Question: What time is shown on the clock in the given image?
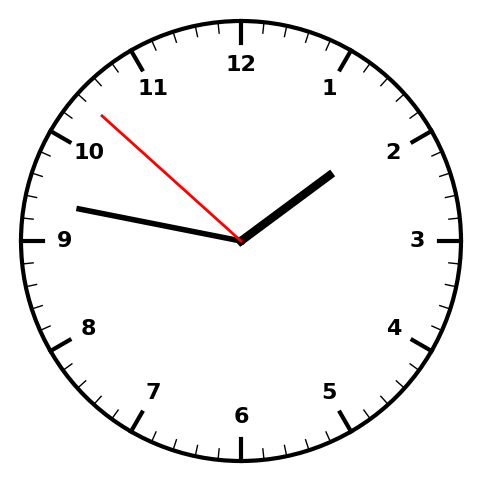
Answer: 01:46:52